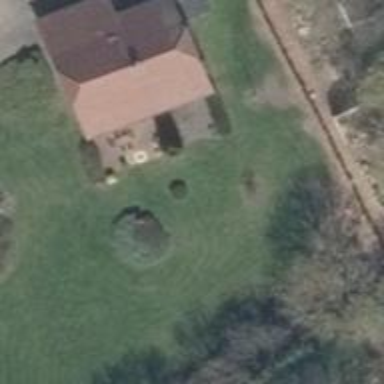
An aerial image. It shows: Simple house.